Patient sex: M
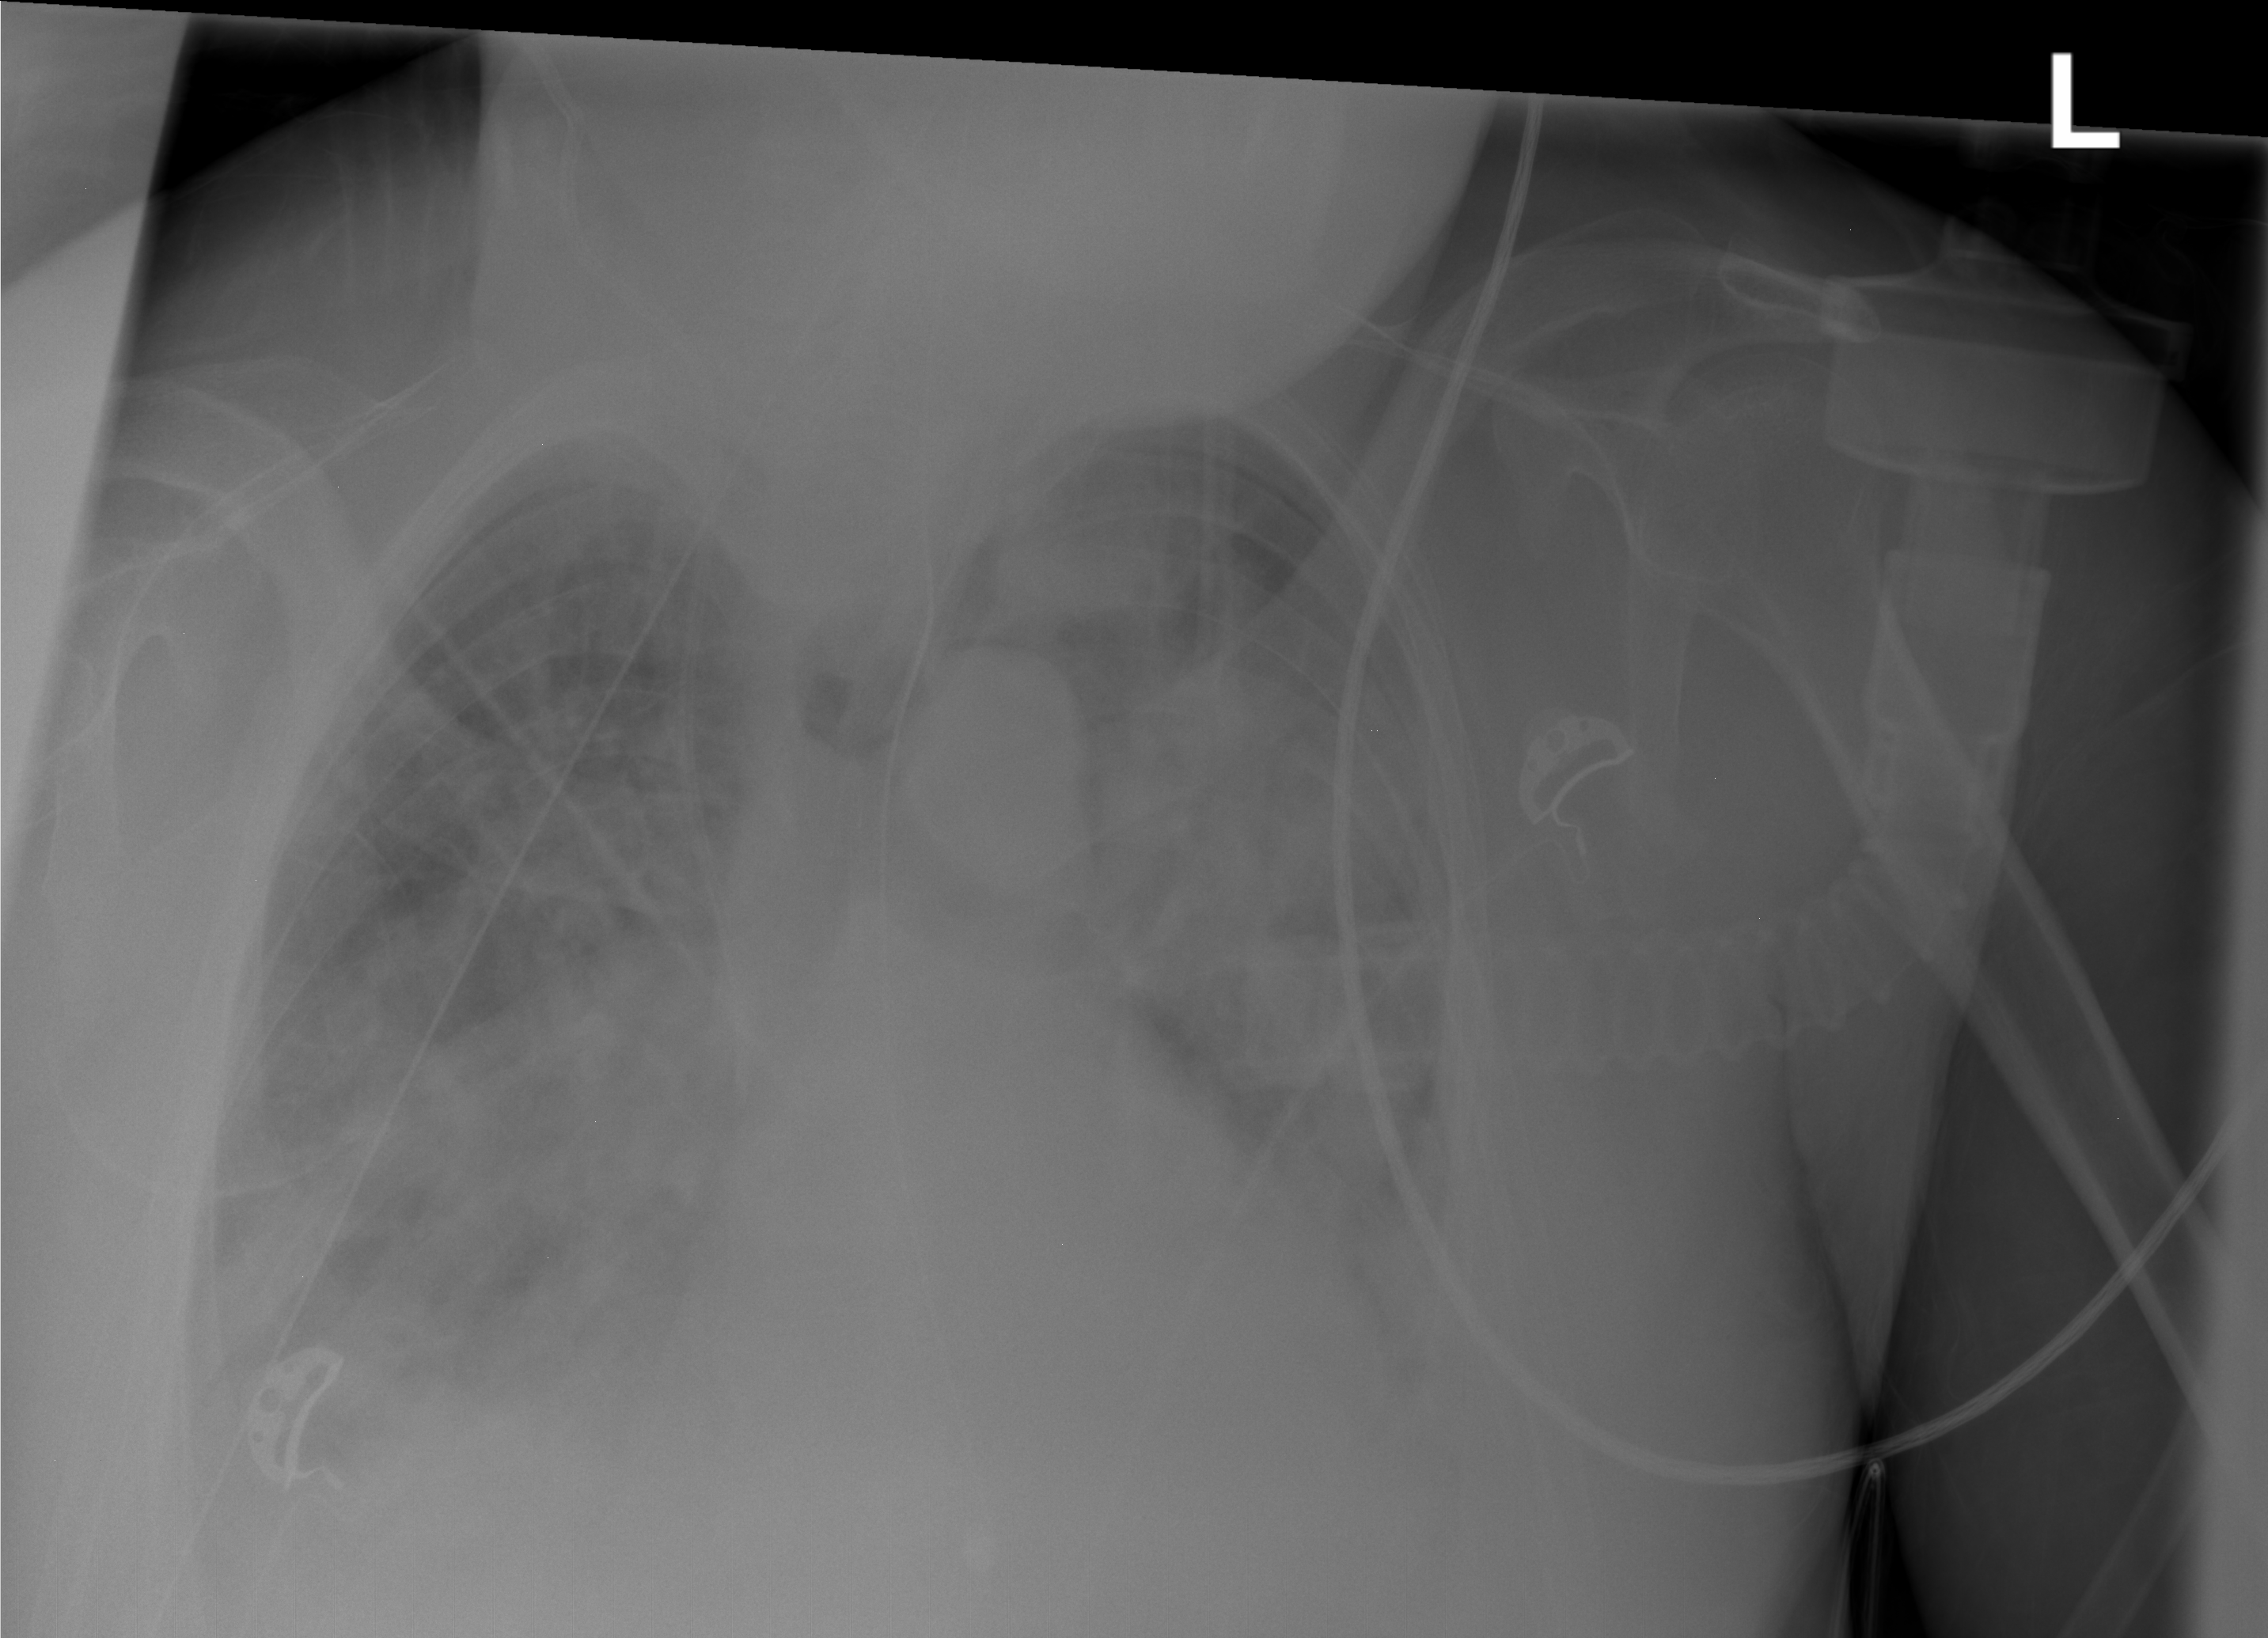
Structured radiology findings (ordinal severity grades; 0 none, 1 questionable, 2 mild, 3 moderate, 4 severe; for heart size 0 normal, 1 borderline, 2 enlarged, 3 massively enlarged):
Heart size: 0
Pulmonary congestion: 1
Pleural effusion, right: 2
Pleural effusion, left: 3
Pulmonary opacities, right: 3
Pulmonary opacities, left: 3
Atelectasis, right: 3
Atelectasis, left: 3